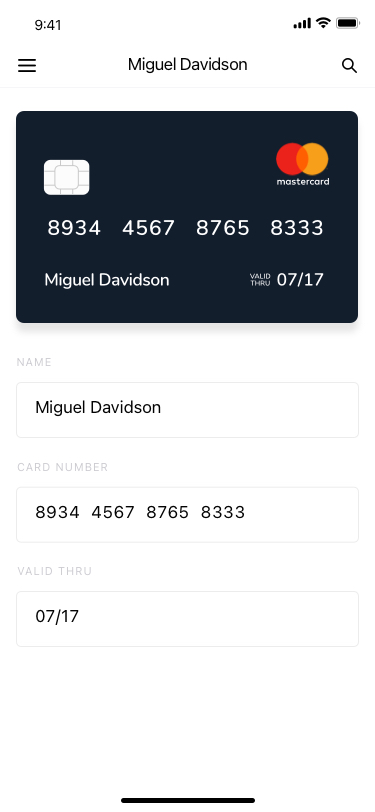
Text in this UI design:
Name
Miguel Davidson
Card number
8934  4567  8765  8333
Valid Thru
07/17
Miguel Davidson